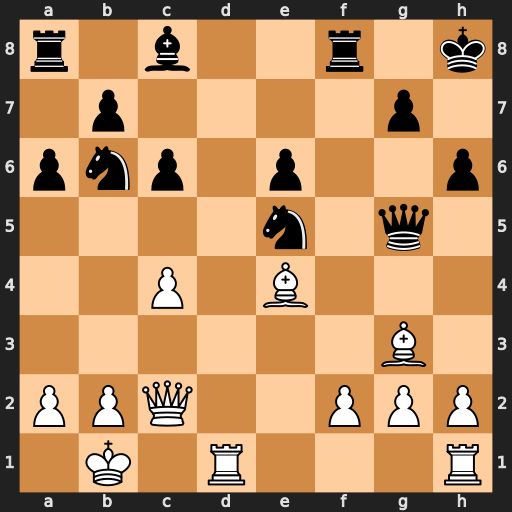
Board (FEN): r1b2r1k/1p4p1/pnp1p2p/4n1q1/2P1B3/6B1/PPQ2PPP/1K1R3R
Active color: w
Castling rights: -
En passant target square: -
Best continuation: f4 Qe7 fxe5